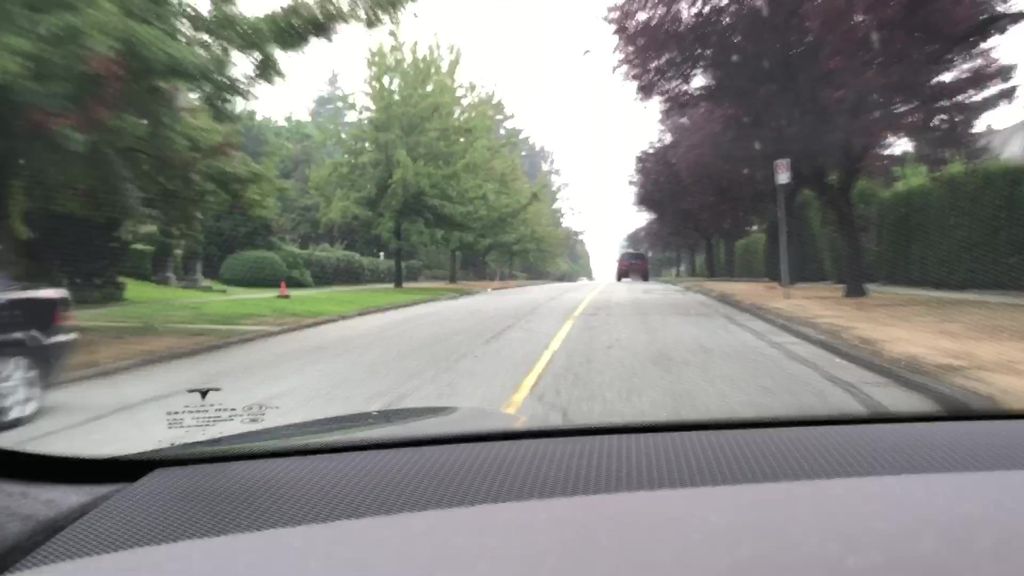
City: vancouver